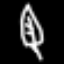
Label: leaf